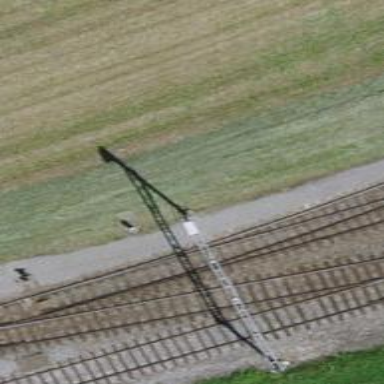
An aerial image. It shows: Railway switch.